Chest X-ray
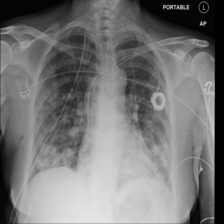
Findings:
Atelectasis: negative
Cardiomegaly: negative
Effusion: negative
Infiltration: negative
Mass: positive
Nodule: negative
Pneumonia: negative
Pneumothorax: negative
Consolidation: negative
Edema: negative
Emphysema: negative
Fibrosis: negative
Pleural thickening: negative
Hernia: negative